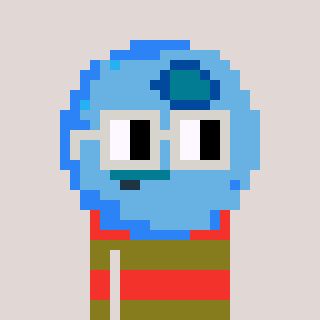
a pixel art character with square light gray glasses, a blueberry-shaped head and a gunk-colored body on a warm background